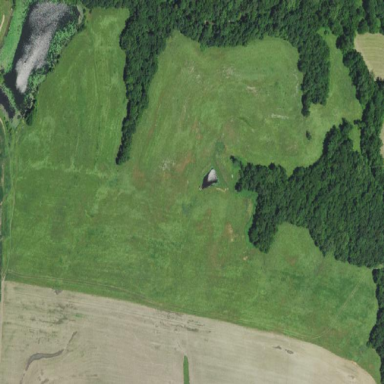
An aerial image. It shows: Beautiful meadow.